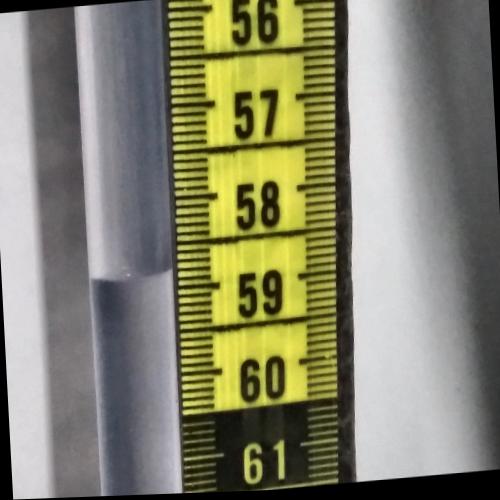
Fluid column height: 58.8 cm